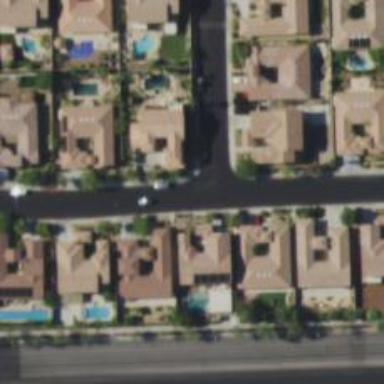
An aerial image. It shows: Residential road.